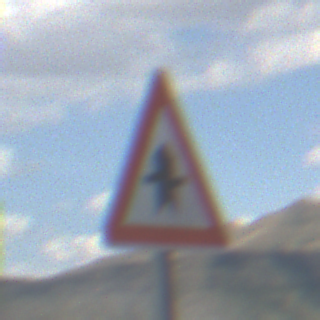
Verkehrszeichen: Vorfahrt
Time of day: Midday
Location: Outdoor (Nature)
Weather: PartlyCloudy
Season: NotSpecified
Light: Natural